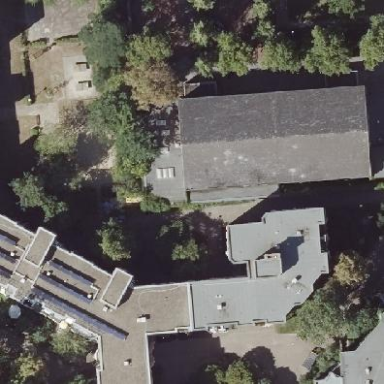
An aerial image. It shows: Sports hall building.